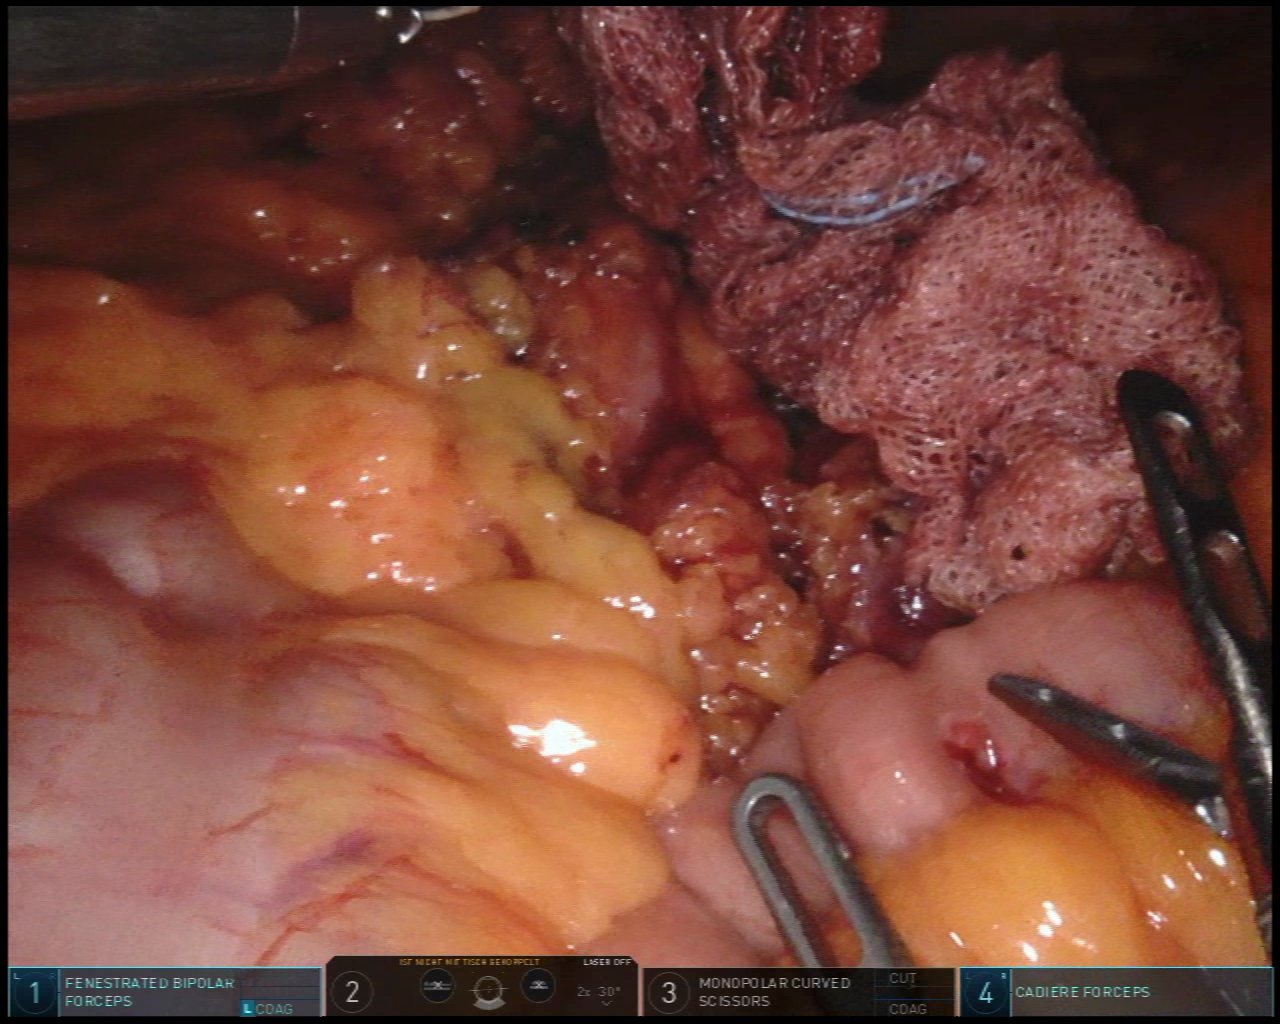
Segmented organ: small_intestine
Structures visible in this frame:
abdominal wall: no
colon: yes
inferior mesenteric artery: no
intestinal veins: no
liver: no
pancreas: no
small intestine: yes
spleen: no
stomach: no
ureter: no
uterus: no
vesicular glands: no